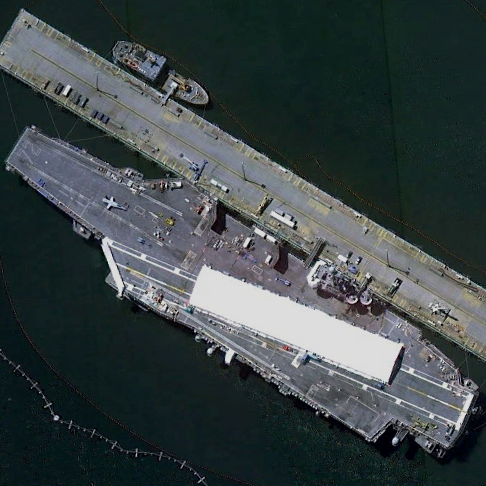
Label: aircraft_carrier